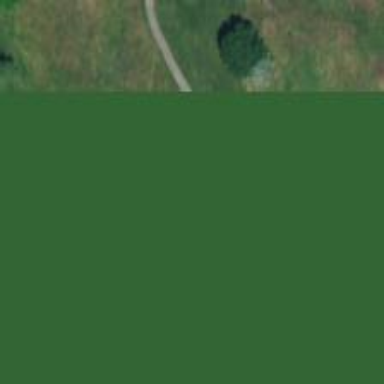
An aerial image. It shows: Path for both road and golf.